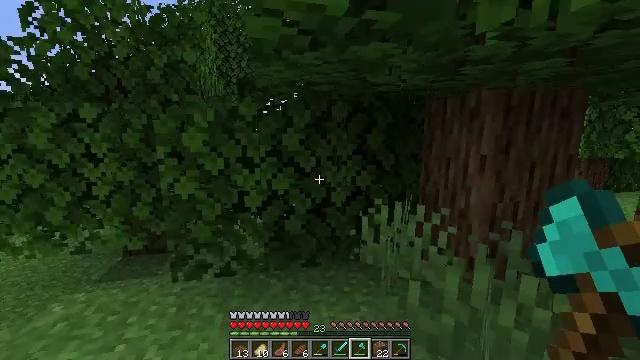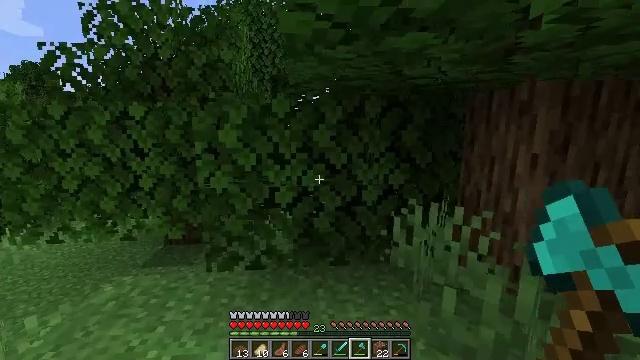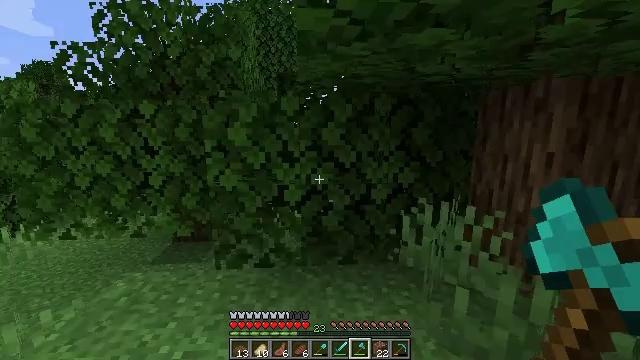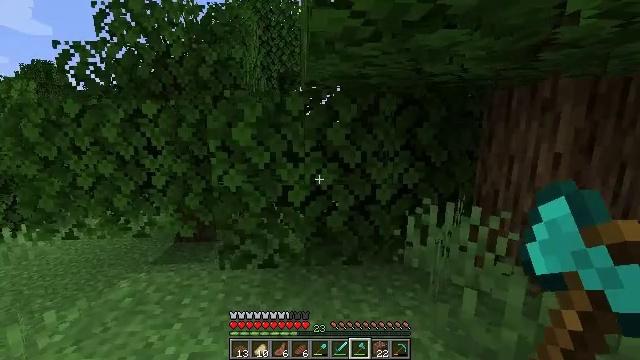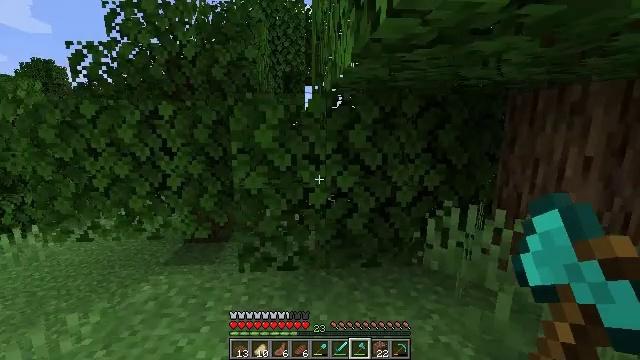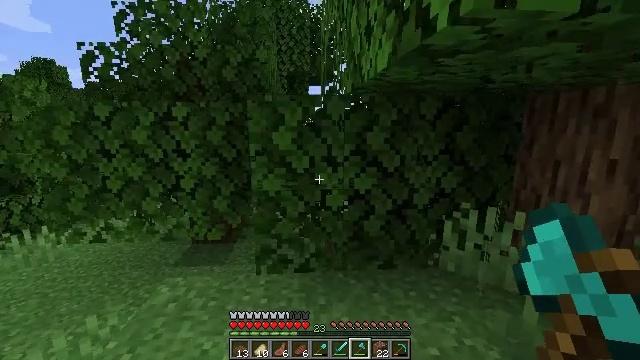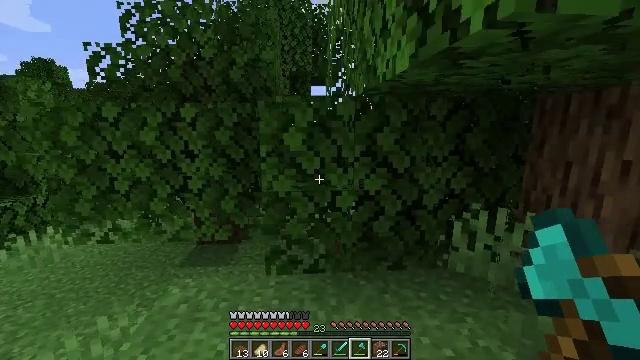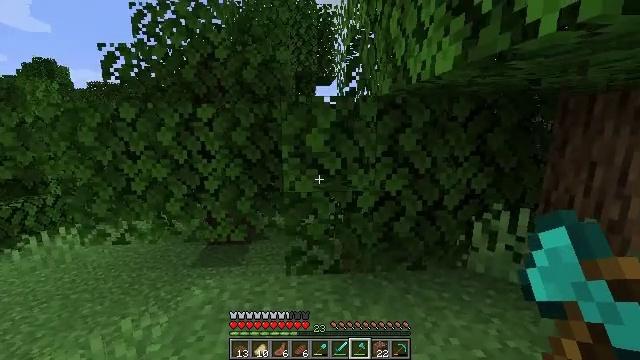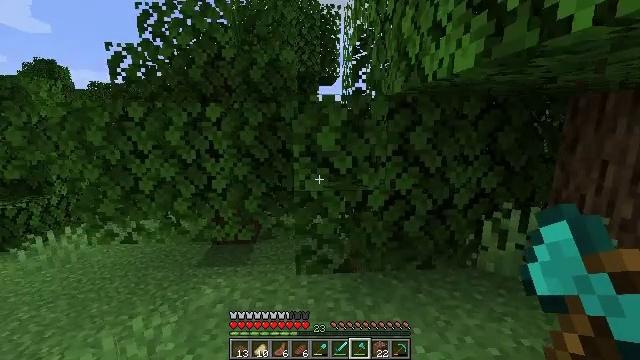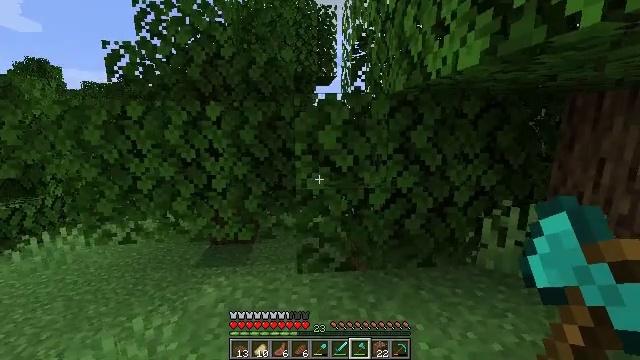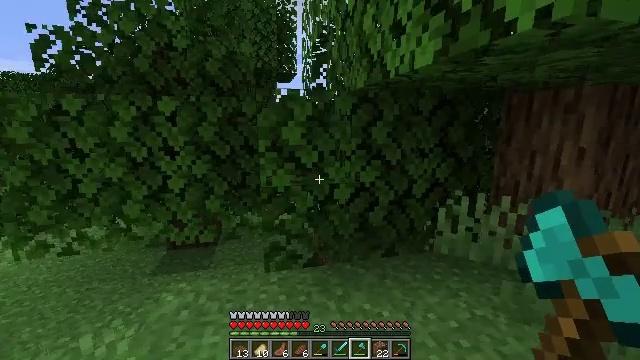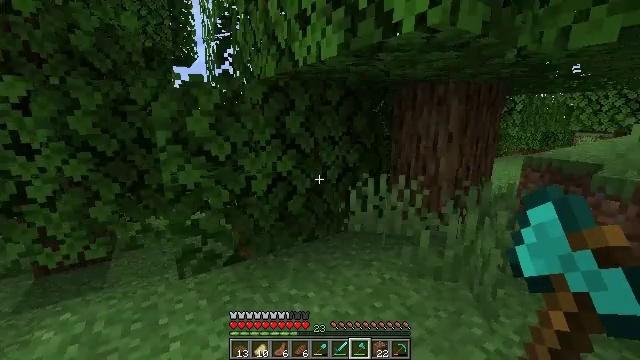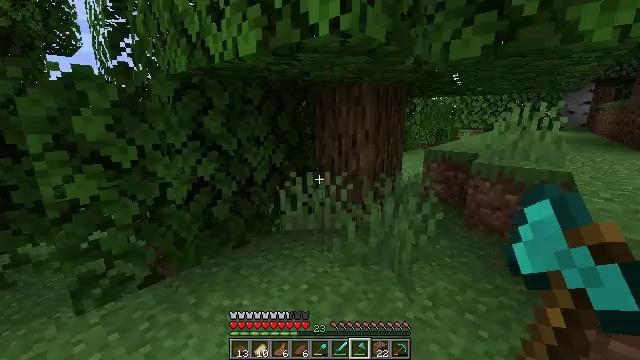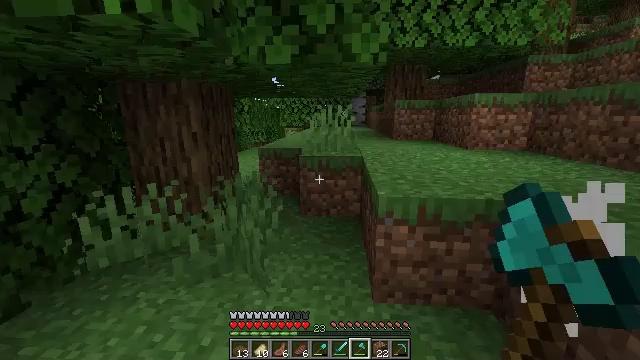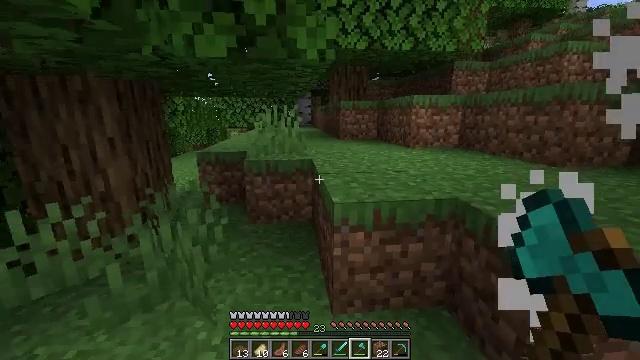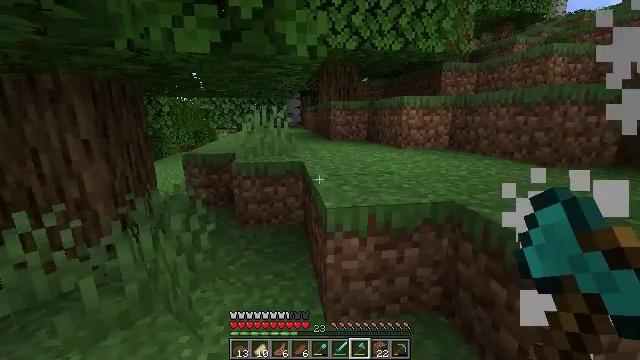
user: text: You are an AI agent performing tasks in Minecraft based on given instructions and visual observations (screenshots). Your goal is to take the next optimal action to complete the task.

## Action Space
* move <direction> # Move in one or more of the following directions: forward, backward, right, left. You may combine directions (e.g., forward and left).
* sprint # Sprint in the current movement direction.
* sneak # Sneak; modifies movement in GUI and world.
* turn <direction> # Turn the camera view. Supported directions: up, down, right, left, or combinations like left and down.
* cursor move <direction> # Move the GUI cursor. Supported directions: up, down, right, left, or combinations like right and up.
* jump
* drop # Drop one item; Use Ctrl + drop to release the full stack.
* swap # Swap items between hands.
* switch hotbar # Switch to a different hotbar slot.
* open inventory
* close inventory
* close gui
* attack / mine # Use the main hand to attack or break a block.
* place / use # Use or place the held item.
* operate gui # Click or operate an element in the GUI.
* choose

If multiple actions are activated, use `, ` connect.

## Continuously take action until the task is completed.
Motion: motion action
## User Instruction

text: Kill the pig.
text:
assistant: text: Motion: turn left
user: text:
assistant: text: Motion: move left, turn left
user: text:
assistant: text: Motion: move left
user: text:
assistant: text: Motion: move left
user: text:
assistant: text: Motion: move left
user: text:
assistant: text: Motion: move left
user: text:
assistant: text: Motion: no_op
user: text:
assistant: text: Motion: no_op
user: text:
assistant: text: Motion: no_op
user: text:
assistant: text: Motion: turn right
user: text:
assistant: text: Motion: turn right and down
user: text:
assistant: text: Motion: turn right
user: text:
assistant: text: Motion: move forward, turn right
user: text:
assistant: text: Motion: move forward, turn right
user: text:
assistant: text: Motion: move forward, turn right
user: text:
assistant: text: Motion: move forward
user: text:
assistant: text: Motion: move forward
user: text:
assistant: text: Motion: move forward
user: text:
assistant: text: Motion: move forward, jump
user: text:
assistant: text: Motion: move forward, jump
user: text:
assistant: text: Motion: move forward, jump
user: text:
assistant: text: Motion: move forward, jump
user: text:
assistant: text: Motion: move forward, jump
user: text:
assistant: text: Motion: move forward, jump
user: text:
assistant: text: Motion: move forward, jump
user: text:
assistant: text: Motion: move forward, jump
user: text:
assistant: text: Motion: move forward, jump
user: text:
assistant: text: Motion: move forward, sprint, jump
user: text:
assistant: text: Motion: move forward, sprint, jump
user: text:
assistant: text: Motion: move forward, sprint, jump